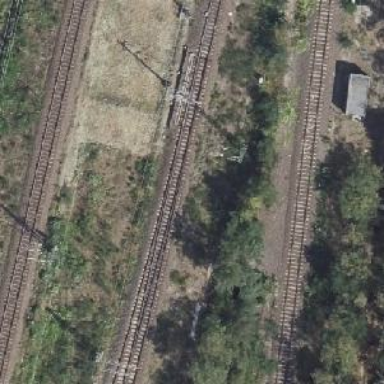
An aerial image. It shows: Electrified contact line.